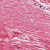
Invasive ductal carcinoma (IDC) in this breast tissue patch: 0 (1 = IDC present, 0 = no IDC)